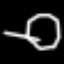
Label: octagon